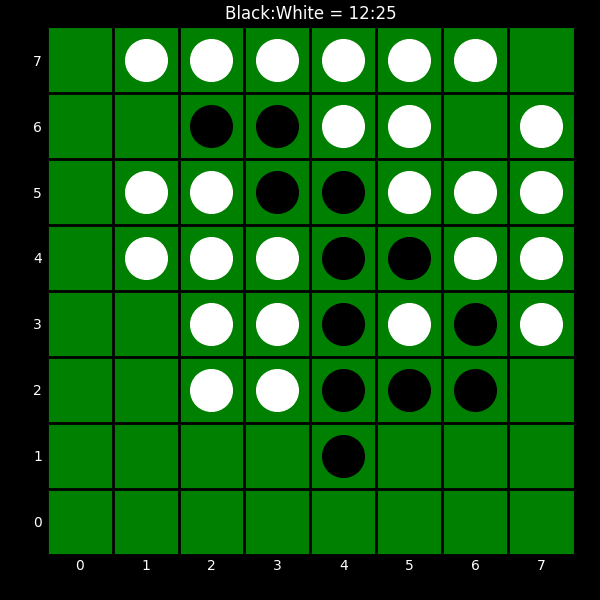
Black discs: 12
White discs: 25